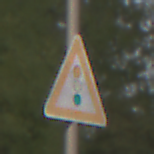
Verkehrszeichen: Lichtzeichenanlage
Umgebung: Outdoor, Suburban
Tageszeit: Midday
Wetter: Overcast
Licht: Natural
Jahreszeit: NotSpecified
Kontrast: LowContrast